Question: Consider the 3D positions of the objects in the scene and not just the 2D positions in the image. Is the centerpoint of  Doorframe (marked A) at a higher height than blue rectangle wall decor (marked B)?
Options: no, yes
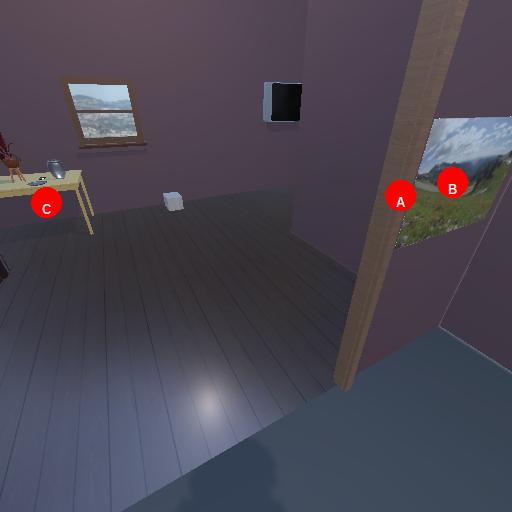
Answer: no